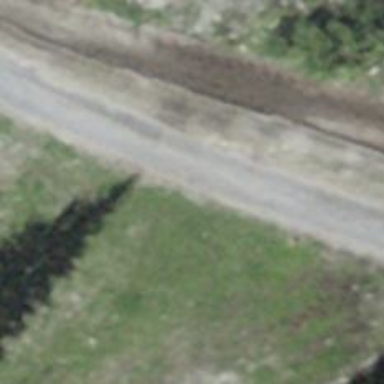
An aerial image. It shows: Track road with grade 2 tracktype. It is specifically Nordic track groomed for skating.